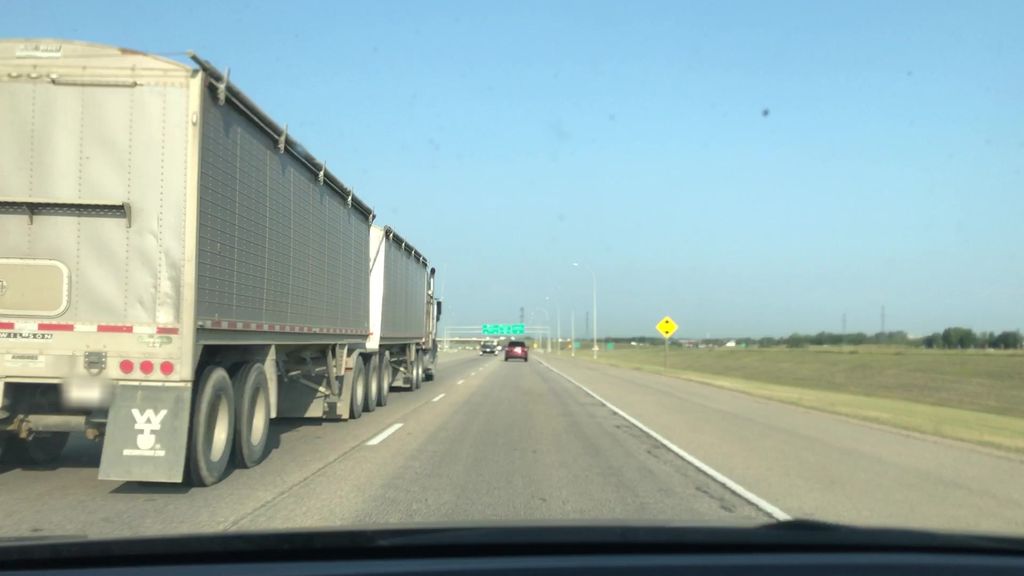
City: edmonton